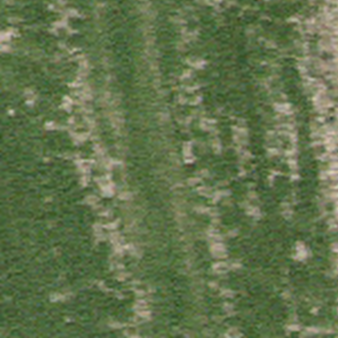
Label: other